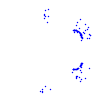
Particle: proton